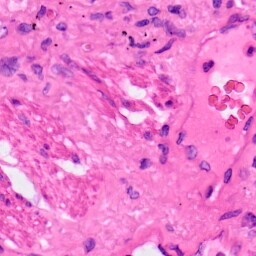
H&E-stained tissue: Lung